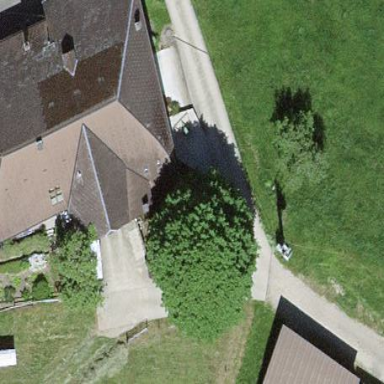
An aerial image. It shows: Farm building.